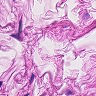
Metastatic tissue present: no